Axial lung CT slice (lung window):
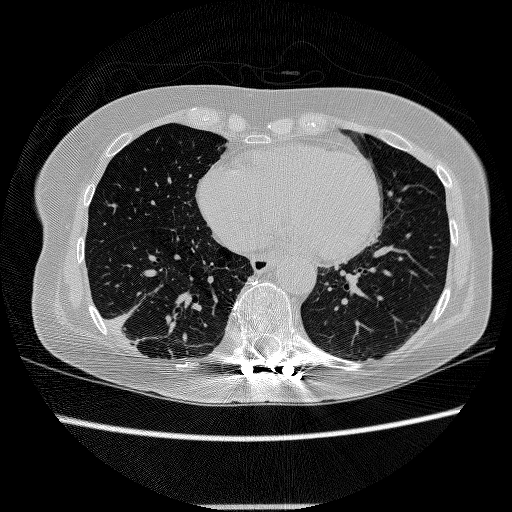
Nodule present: no